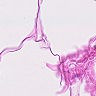
Metastatic tissue present: no